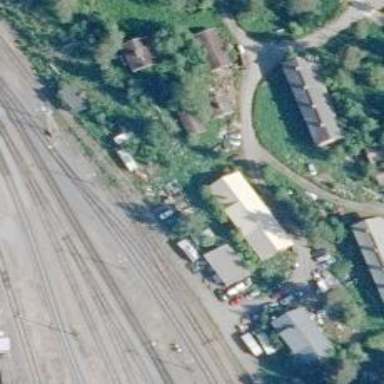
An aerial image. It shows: Unused railway yard.